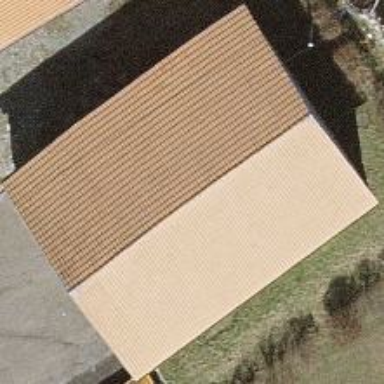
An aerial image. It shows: Gabled building.